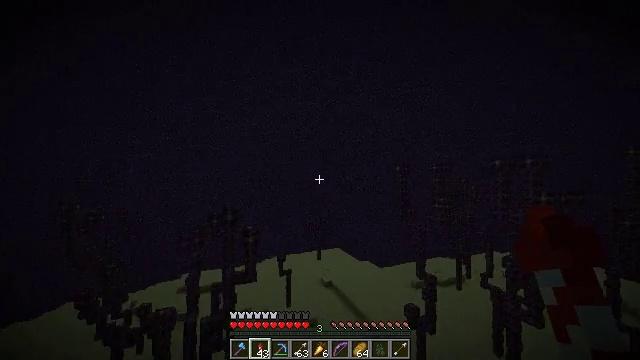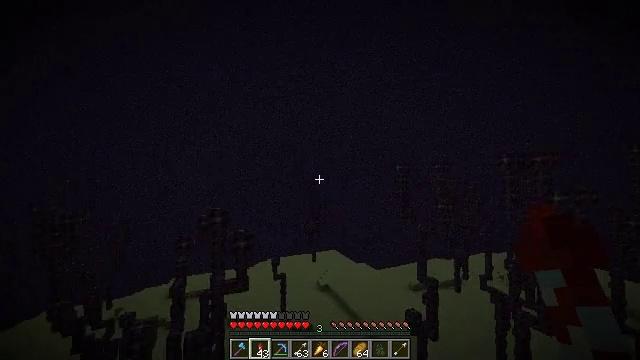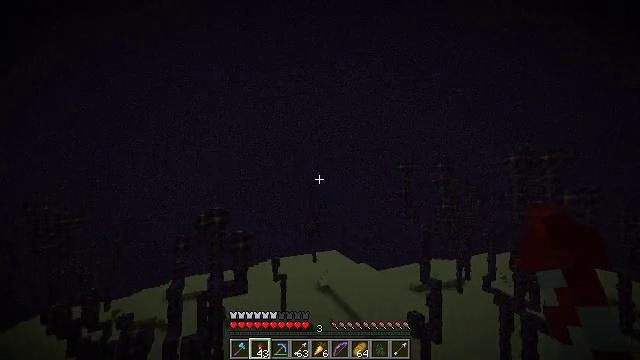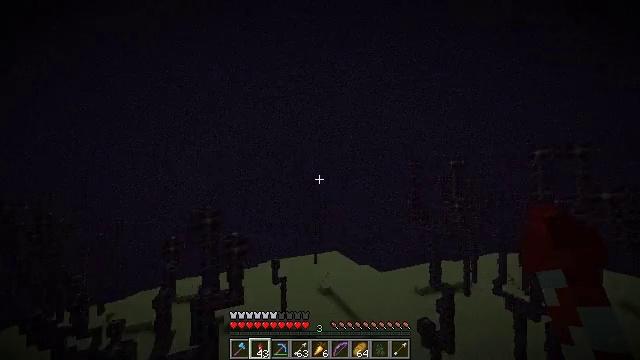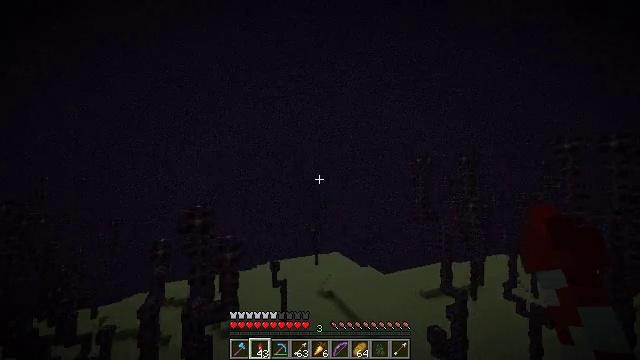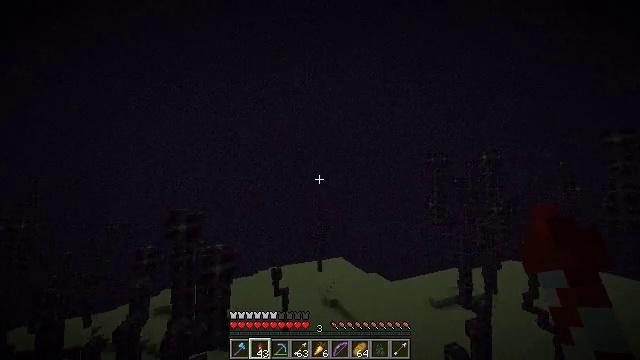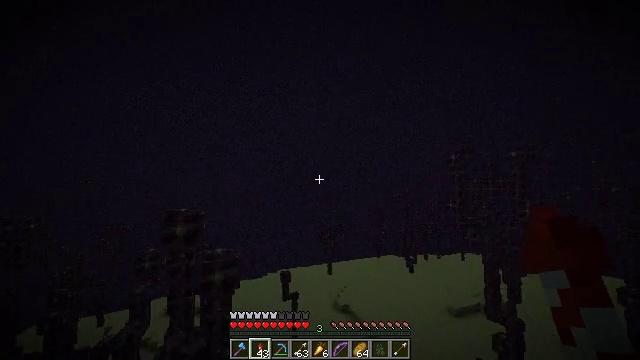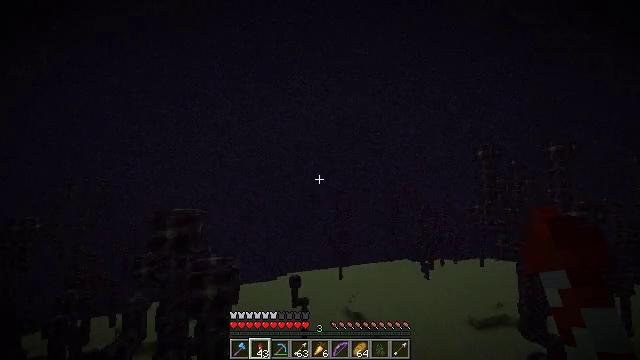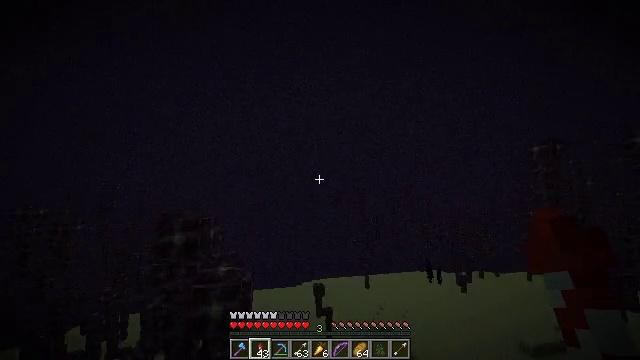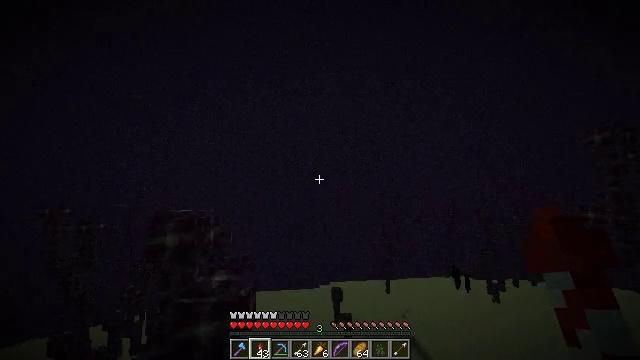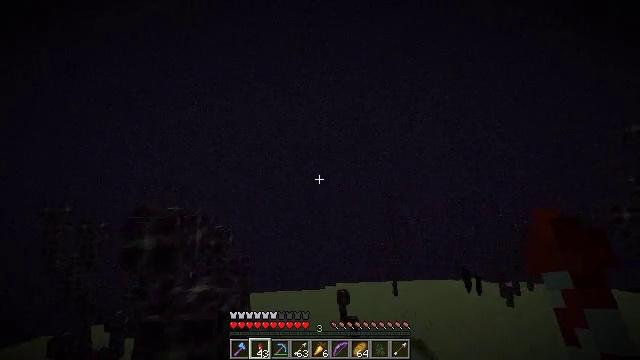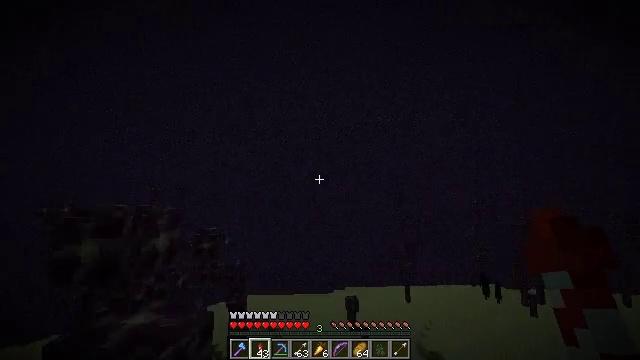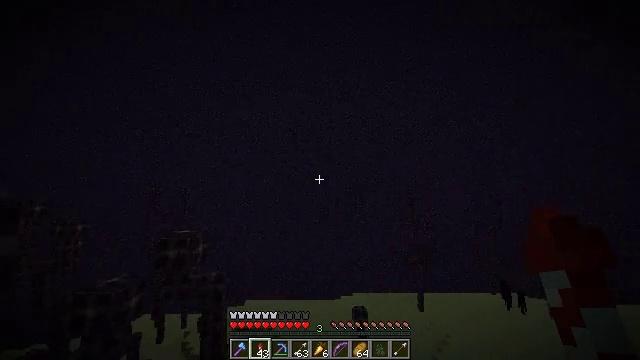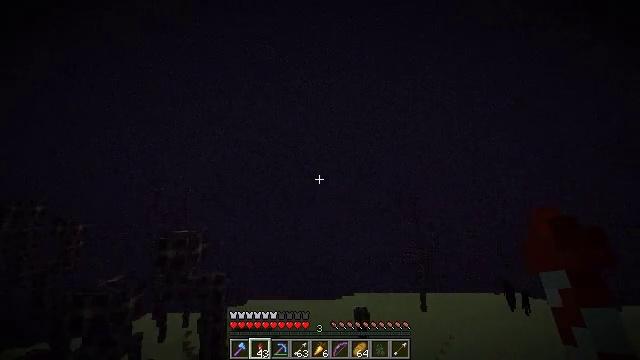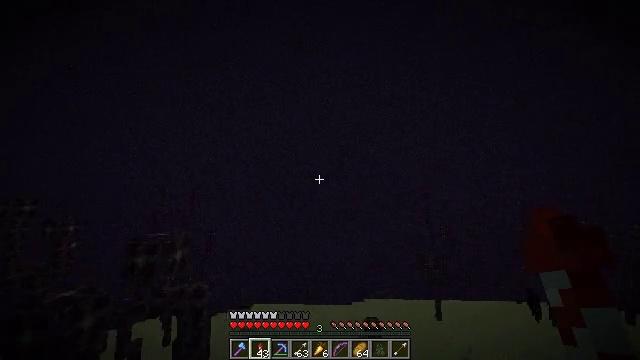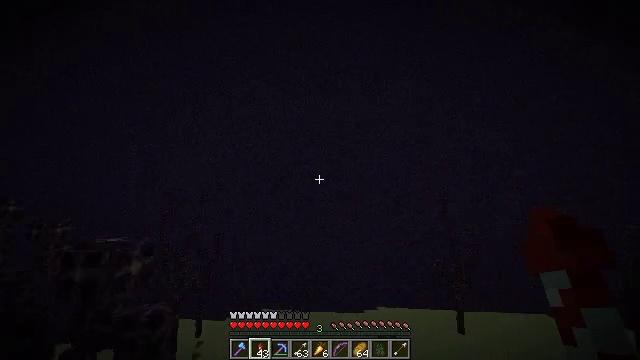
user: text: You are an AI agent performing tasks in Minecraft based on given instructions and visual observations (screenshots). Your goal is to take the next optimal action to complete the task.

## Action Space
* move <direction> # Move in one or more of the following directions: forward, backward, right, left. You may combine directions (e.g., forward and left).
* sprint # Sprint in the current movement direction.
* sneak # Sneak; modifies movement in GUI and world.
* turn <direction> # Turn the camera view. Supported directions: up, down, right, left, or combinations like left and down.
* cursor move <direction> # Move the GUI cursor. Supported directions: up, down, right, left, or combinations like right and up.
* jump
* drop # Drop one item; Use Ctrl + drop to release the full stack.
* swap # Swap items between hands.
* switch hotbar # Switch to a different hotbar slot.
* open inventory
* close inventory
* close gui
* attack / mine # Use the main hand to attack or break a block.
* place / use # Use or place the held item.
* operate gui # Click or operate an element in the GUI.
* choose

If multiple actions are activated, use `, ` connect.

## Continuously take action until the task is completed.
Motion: motion action
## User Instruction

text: Drop a firework rocket.
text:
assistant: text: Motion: move forward, sprint, turn right, jump
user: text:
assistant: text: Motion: move forward, sprint, jump
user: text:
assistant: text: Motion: move forward, sprint, jump
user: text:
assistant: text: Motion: move forward, sprint, jump
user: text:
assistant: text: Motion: move forward, sprint, turn up, jump
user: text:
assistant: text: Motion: move forward, sprint, turn left, jump
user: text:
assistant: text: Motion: move forward, sprint, turn left, jump
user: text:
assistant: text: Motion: move forward, sprint, turn left and up, jump
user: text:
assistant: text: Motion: move forward, sprint, turn left, jump
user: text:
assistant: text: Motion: move forward, sprint, turn left, jump
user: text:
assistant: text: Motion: move forward, sprint, turn left, jump
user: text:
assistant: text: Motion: move forward, sprint, turn left, jump
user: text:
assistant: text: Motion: move forward, sprint, jump
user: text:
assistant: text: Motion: move forward, sprint, turn left, jump
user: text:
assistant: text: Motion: move forward, sprint, turn left
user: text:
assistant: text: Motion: move forward, sprint, turn left
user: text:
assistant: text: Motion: move forward, sprint, turn left
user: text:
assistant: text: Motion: move forward, sprint, turn left
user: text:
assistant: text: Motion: move forward, sprint
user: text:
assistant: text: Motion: move forward, sprint
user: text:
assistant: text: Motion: move forward, sprint
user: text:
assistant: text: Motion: move forward, sprint, turn down
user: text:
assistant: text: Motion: move forward, sprint, turn right and down
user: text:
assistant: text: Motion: move forward, sprint, turn right and down
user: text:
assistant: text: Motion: move forward, sprint, turn right
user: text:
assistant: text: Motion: move forward, sprint
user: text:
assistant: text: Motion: move forward, sprint, turn right
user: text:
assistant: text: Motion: move forward, sprint, turn right and down
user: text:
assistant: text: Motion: move forward, sprint
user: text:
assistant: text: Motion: move forward, sprint